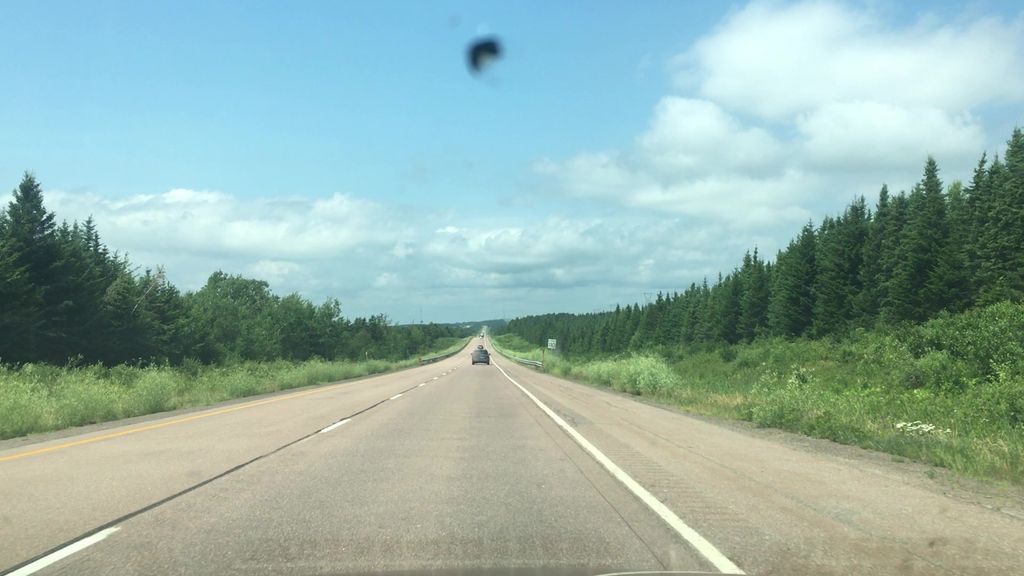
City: charlottetown